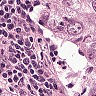
Metastatic tissue present: yes